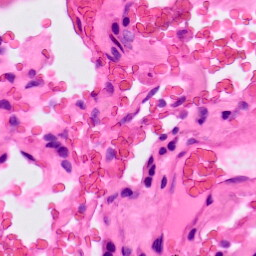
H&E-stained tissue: Lung